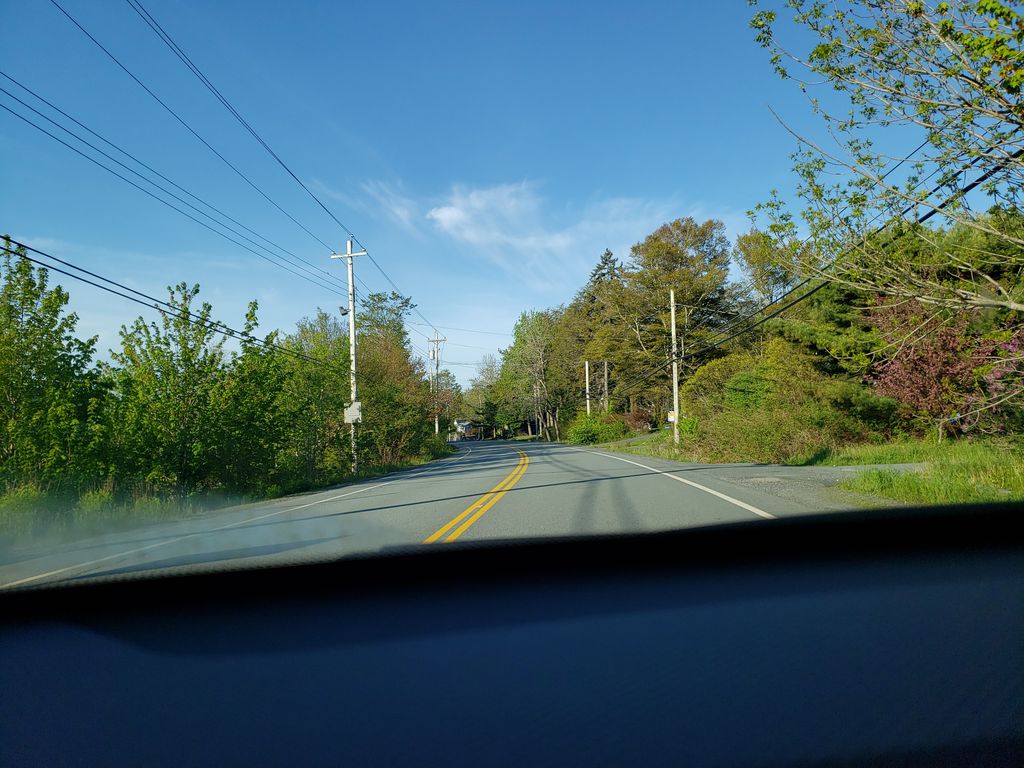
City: halifax